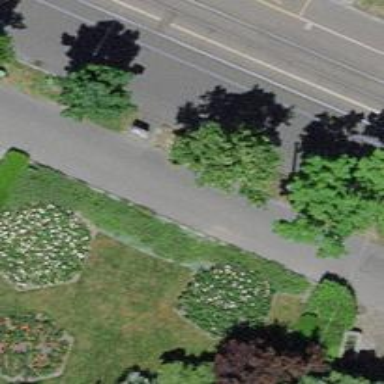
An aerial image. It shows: Avenue of trees.